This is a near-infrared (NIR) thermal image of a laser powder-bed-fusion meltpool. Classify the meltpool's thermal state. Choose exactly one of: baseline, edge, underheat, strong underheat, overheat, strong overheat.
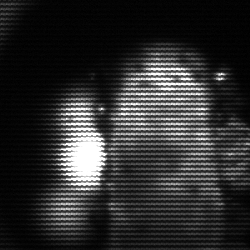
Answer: strong underheat